Field crop: tomato
Growth stage: 1
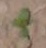
Species: solanum